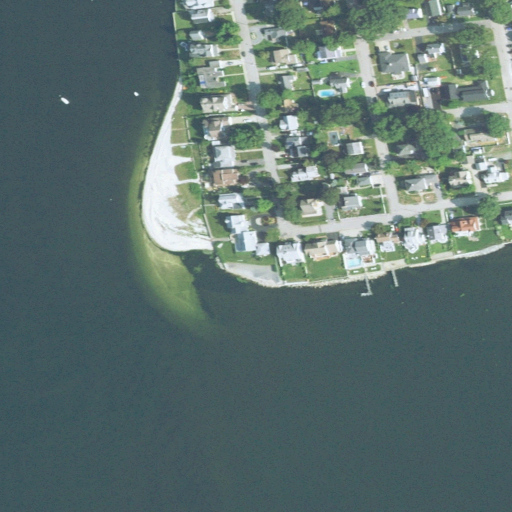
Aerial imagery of cape in Rhode Island named Bullock Point containing open water, medium intensity development, high intensity development, low intensity development, and open development